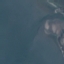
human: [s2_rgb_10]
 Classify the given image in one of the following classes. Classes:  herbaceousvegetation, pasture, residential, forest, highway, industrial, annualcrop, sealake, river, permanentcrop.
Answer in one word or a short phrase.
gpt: SeaLake